Question: Basicly I would like these 4 buttons to seperate with a width of 5px between them? When I had my position as relative it worked fine but when I put it to absolute they each pile on top of each other? Why is this and does anyone know a fix? Thanks.
Code:
'''
#content
{
position: absolute;
top: 220px;
left: 505px;
width: 860;
height: 560px;
}
#content ul li
{
text-decoration: none;
position: absolute;
margin-right: 2px;
font-family: "Arial Black";
padding: 10px;
width: 180px;
text-shadow: 1px 1px 1px #000;
text-align: center;
background-color: #000;
opacity: 0.5;
display: block;
}
'''
Example (Buttons in the top left.):

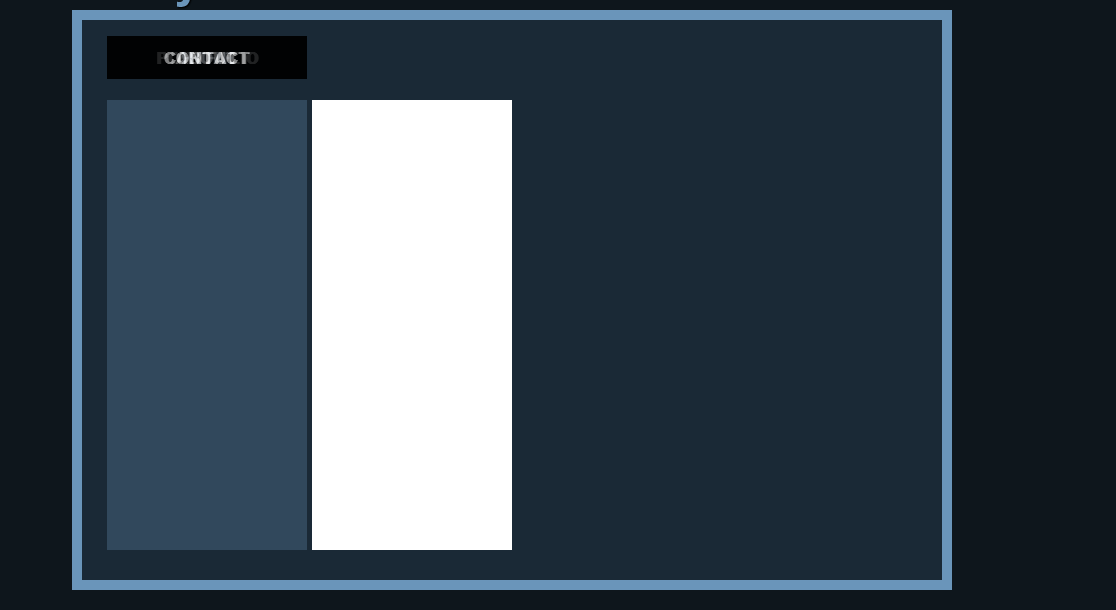
Answer: From the <URL>:
> Elements that are positioned relatively are still considered to be in the normal flow of elements in the document. In contrast, an element that is positioned absolutely is taken out of the flow and thus takes up no space when placing other elements. The absolutely positioned element is positioned relative to nearest positioned ancestor. If a positioned ancestor doesn't exist, the initial container is used.
They are piling up on top of each other because no space is reserved for them in the flow of the page.